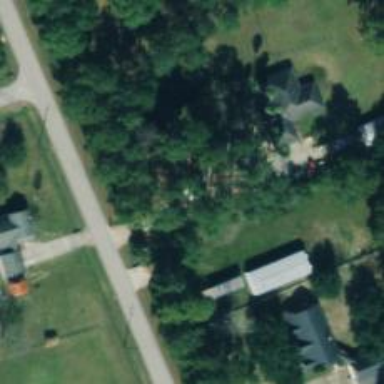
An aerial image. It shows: Driveway.